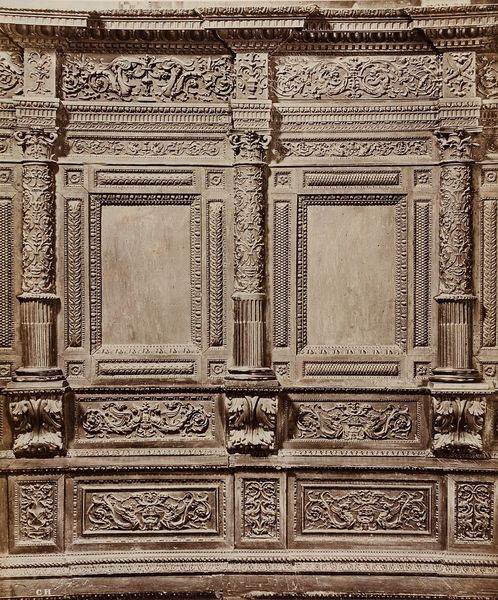
Titel: Pistoia - Dettaglio dello Scanno del Secolo XVI nel Palazzo del Comune
Künstler: Giacomo Brogi
Standort: Hamburg
Institution: Museum für Kunst und Gewerbe Hamburg
Schlagwörter: sitz, bank, foto, fotografie, photographie, palazzo, rathaus, photo, details, albumin, lichtbild, dokumentarfotografie, sachfotografie, bildwerke, angewandte und bildende kunst, hessische systematik, schwarzweißpositivverfahren, silbersalzverfahren, schwarzweißfotografie, berichtende, objektstudien, sachphotographie, albuminpapier, comune